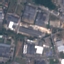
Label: Industrial